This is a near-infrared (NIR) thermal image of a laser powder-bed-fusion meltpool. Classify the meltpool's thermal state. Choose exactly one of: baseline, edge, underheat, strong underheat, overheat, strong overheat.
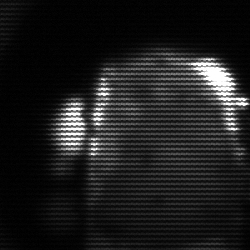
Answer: baseline